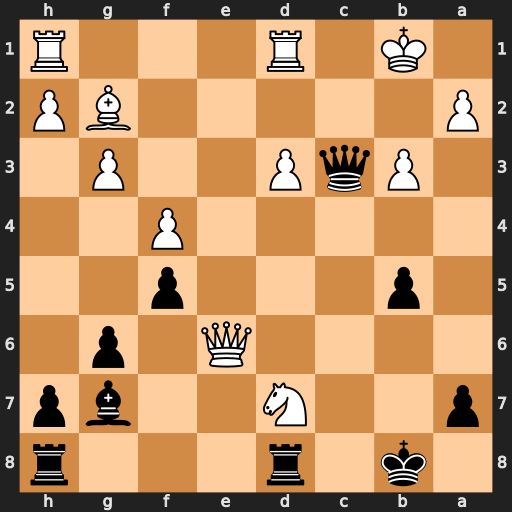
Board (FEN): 1k1r3r/p2N2bp/4Q1p1/1p3p2/5P2/1PqP2P1/P5BP/1K1R3R
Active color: b
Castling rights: -
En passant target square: -
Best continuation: Rxd7 d4 Rxd4 Rc1 Rd1 Qd6+ Rxd6 Rxc3 Bxc3